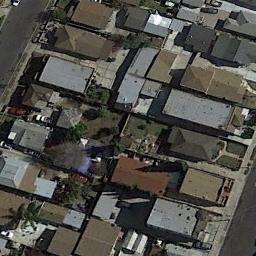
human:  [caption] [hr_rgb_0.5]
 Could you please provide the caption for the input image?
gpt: Most of the houses are rectangular .

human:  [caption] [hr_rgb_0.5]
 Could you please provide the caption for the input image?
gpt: A dense residential area with lots of neatly arranged houses of different sizes is surrounded by some roads .

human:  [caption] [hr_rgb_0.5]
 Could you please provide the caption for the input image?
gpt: The dense quadrangle residential is next to the road .

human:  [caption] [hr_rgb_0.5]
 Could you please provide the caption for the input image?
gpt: Many roads and neatly arranged houses in densely populated areas .

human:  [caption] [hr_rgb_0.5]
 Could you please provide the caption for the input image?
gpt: There are some brown and gray buildings on dense residential area .